Interaction volume radius: 5 \u00c5
Interaction volume height: 15 \u00c5
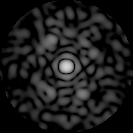
Disorder parameter: 0.8092